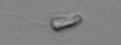
Label: flagellate